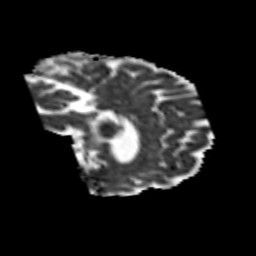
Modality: MD
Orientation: sagittal
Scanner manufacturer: siemens
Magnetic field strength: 3 T
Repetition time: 6.8 s
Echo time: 0.093 s